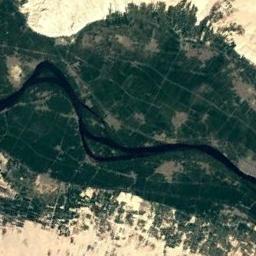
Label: river